Field crop: maize
Growth stage: 2
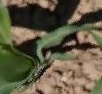
Species: maize